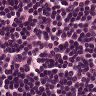
Metastatic tissue present: no